I will show an image sequence of human cooking. I have annotated the images with numbered circles. Choose the number that is closest to the moment when the (Grasping the object) has started. You are a five-time world champion in this game. Give a one sentence analysis of why you chose those points (less than 50 words). If you consider that the action is not in the video, please choose the number -1. Provide your answer at the end in a json file of this format: {"points": []}
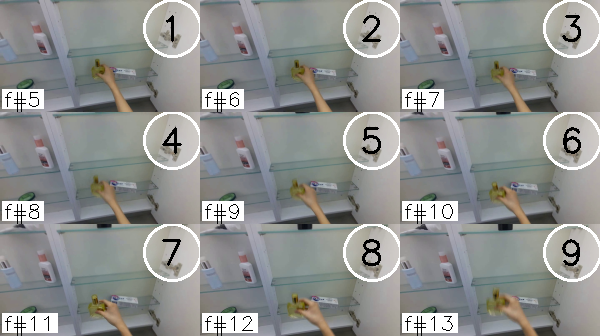
Frame 1 shows the clearest moment of hand-object contact.
{"points": [1]}